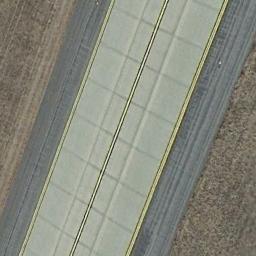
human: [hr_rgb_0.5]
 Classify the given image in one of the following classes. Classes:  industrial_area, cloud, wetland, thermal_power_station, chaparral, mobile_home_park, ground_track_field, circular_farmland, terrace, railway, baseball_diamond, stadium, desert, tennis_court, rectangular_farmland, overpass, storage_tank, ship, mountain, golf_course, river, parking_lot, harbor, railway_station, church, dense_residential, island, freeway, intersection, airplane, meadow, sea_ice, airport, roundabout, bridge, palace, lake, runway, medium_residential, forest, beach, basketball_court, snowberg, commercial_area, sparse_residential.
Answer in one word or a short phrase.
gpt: runway